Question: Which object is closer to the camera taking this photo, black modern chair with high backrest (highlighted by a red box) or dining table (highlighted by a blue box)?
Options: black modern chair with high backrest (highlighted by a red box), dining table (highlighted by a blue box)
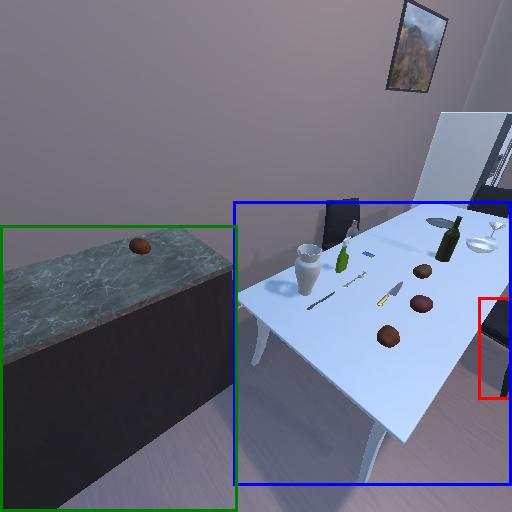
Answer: black modern chair with high backrest (highlighted by a red box)